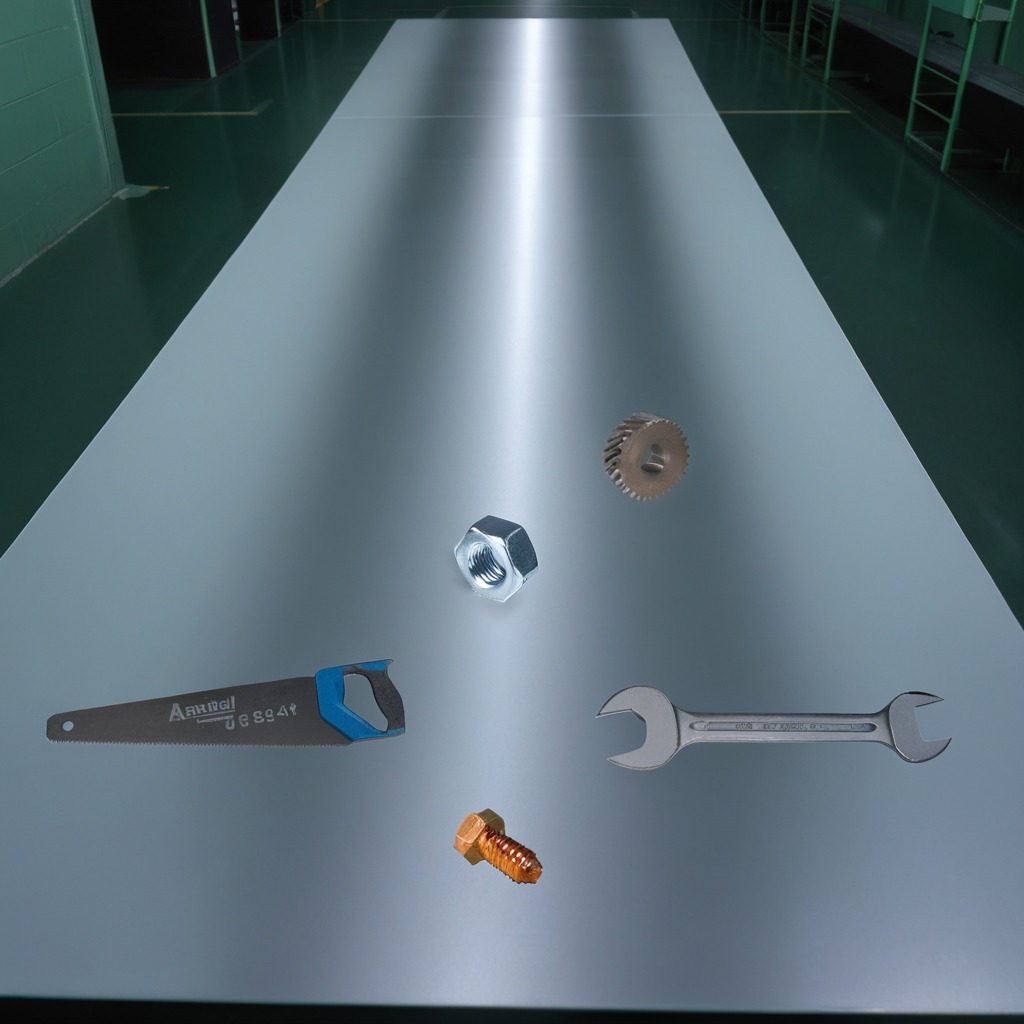
A metal gear with teeth, a metal machine screw, a handheld metal saw, a metal nut, and a wrench are lying on the clean empty table in a railway signal maintenance room lit by harsh overhead fluorescents.